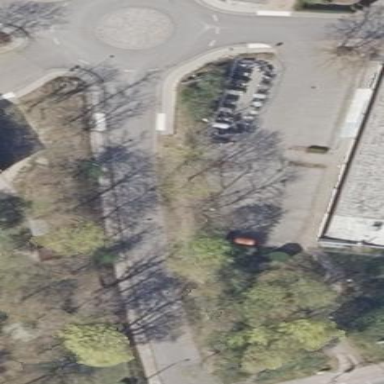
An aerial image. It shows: Parking area.